Question: I have apache tomcat 7 running on local and a web application deployed as .war file to this server. I am trying to use visualvm to profile the application but so far I am only able to profile tomcat itself.
I am able to see everything about tomcat in the interface and there are absolutely no problems. I am able to see indvidiual tomcat functions as well which are of no meaning to me.
What I want to see is the execution time of the functions of my deployed web application, in other words my own code. But I am unable to do that? Has anyone ever managed to do this profiling? Do I need to set a JMX connections or something with my deployed application? Below you can find my screen which I am able to profile tomcat functions.

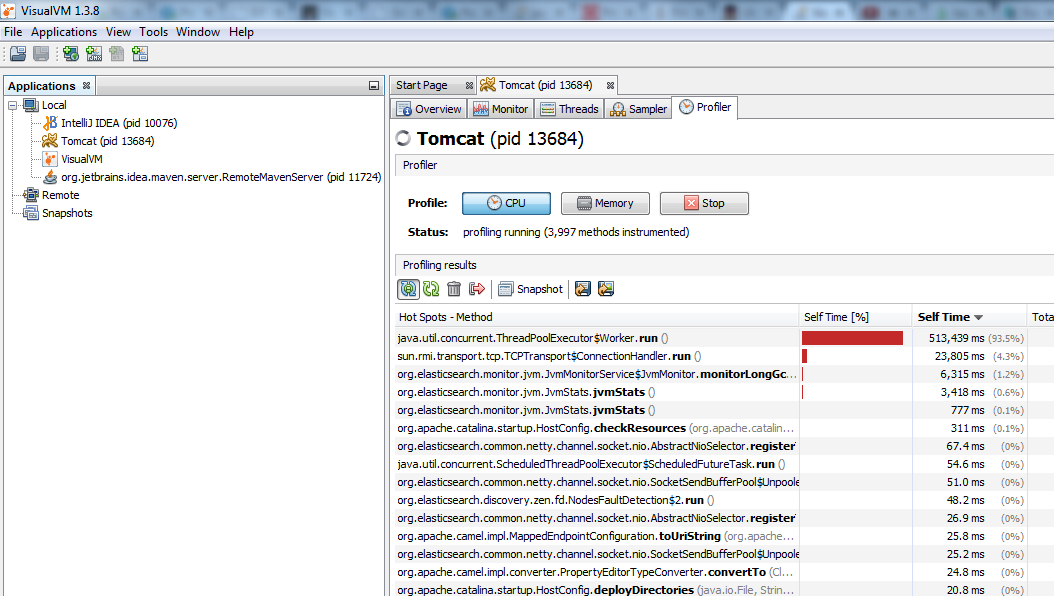
Answer: You can filter methods displayed in "profiler".
but what you want is "sampler".
Here is what you should do.
Before you run sampler. You must the "settings" checkbox on right of profiling window.
It will show you settings where you can write what packages should be profiled.
for example:
> com.myCompany.module.*